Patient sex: M
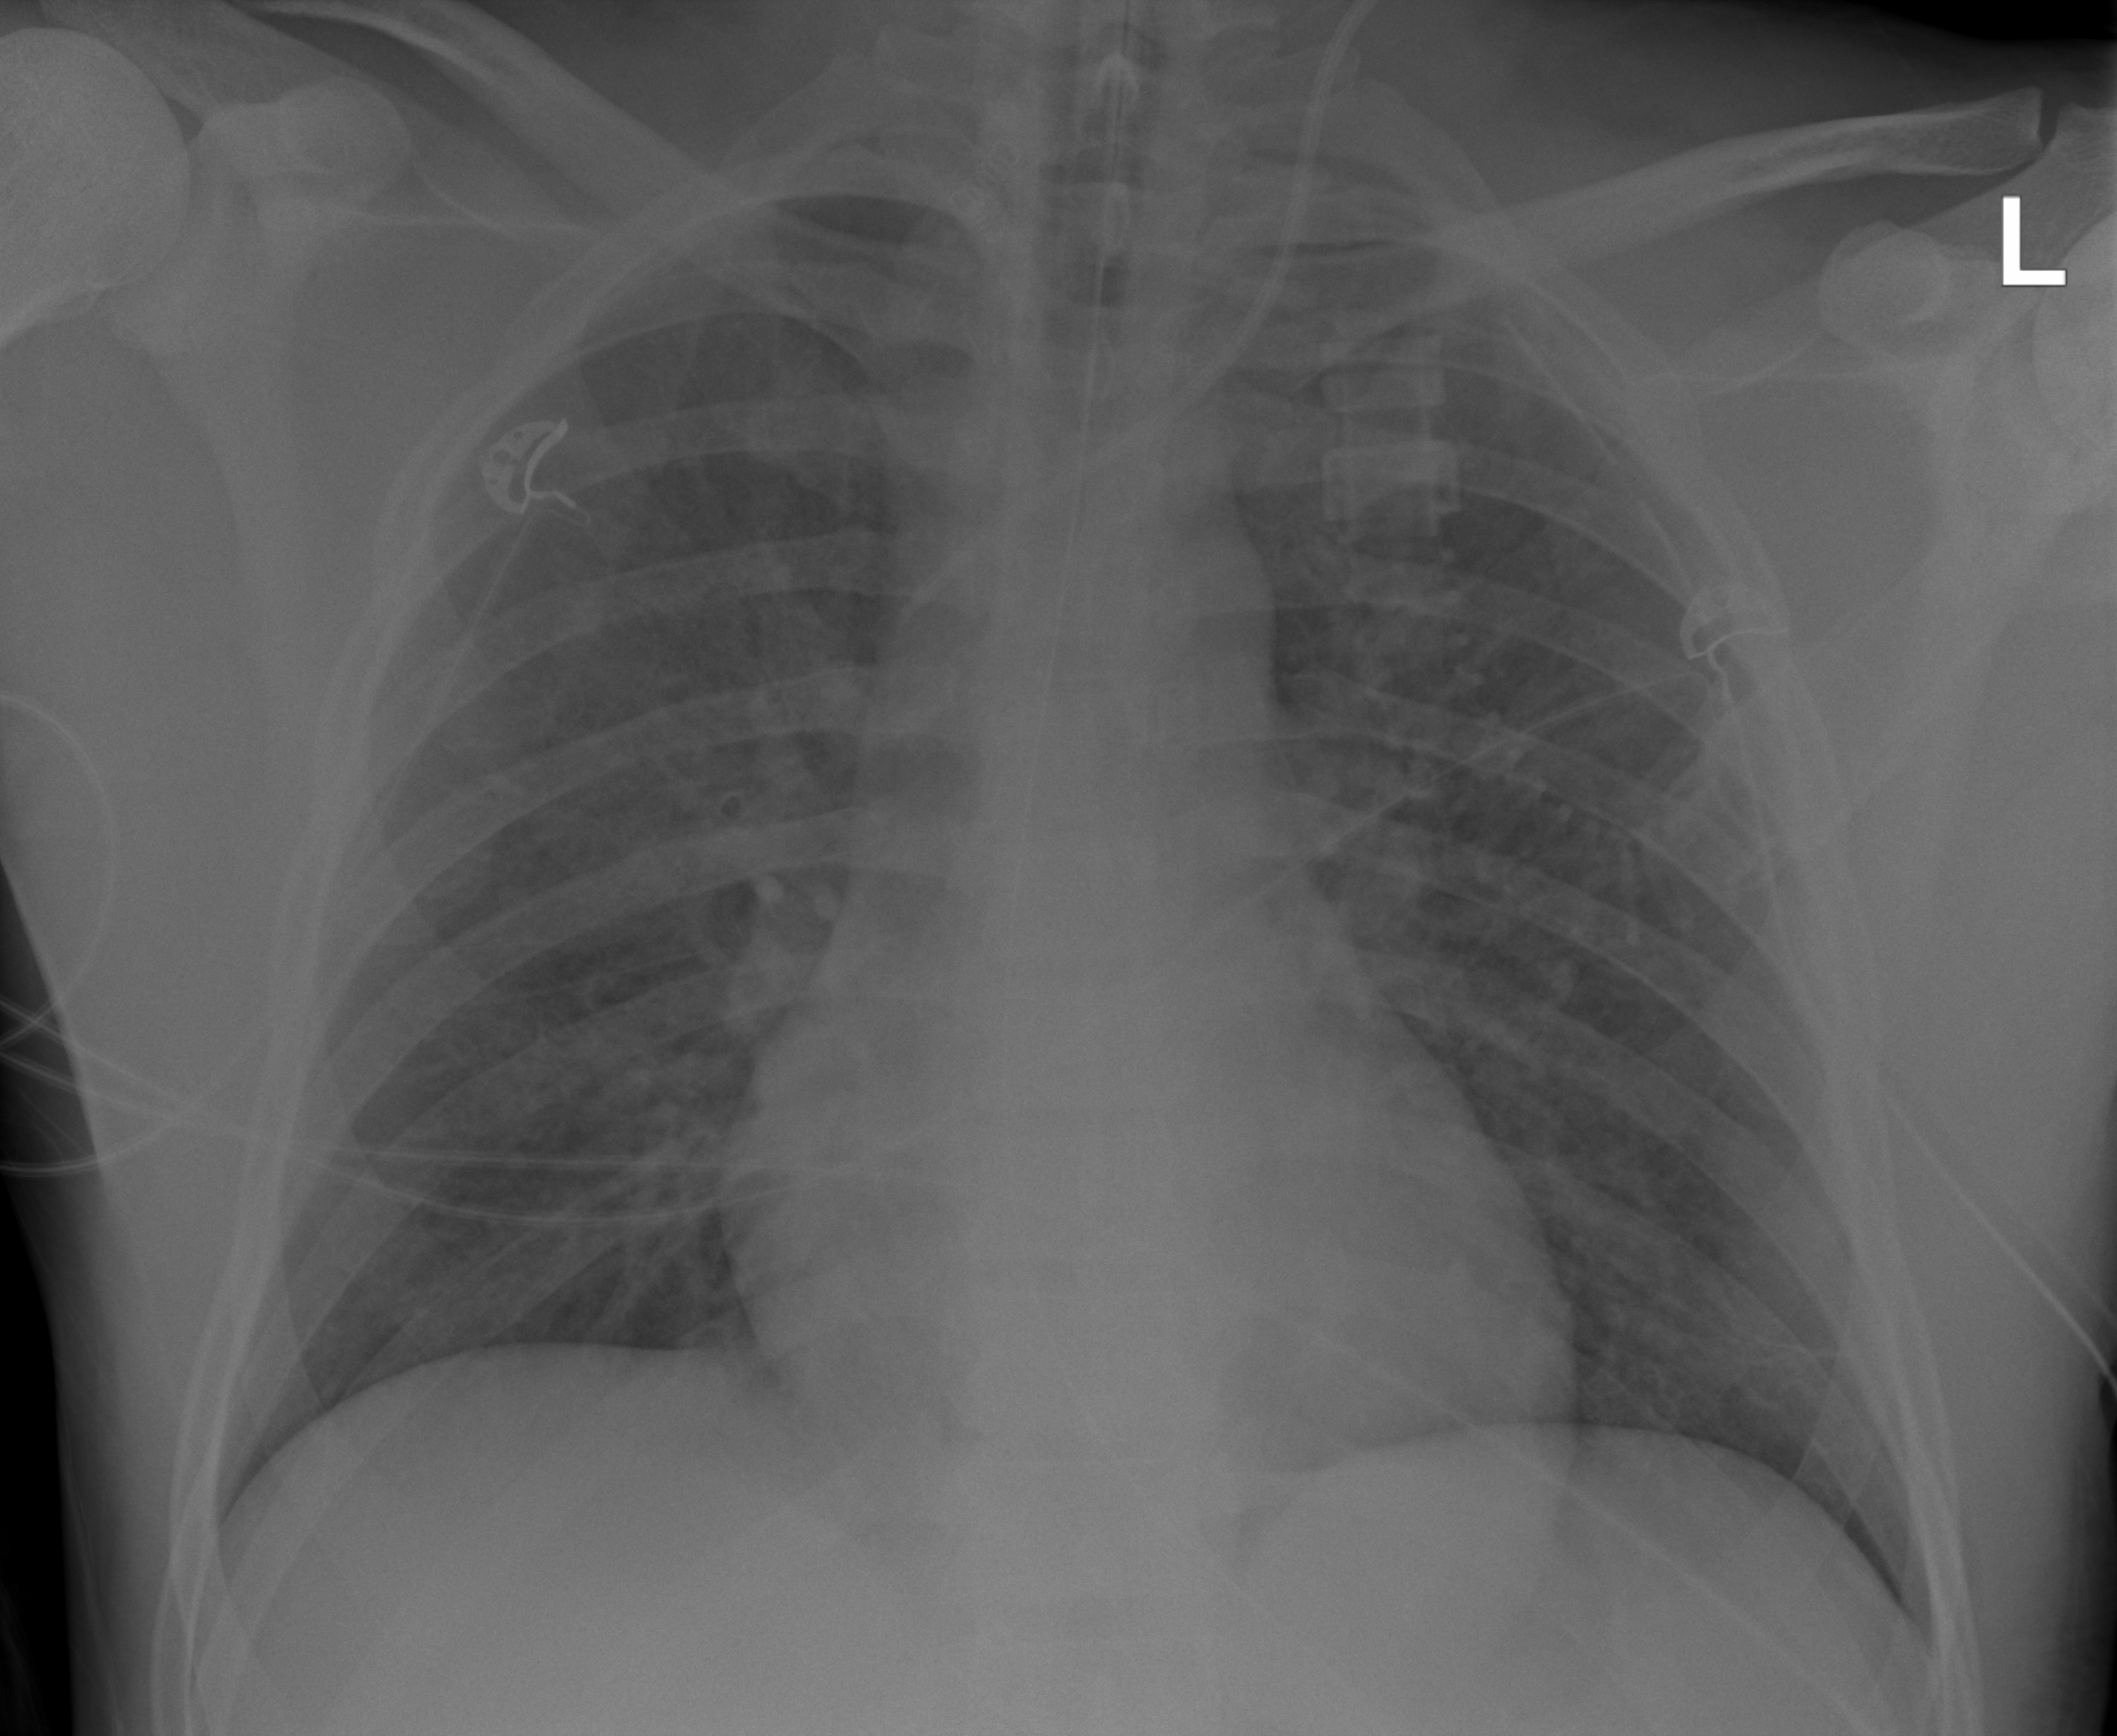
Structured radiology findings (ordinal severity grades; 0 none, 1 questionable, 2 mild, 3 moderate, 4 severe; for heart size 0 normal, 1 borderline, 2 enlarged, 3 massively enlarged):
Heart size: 0
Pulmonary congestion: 2
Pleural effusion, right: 0
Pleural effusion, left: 0
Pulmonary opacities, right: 2
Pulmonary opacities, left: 2
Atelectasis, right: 0
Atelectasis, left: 0